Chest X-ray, PA view. Patient: 68 years old, sex F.
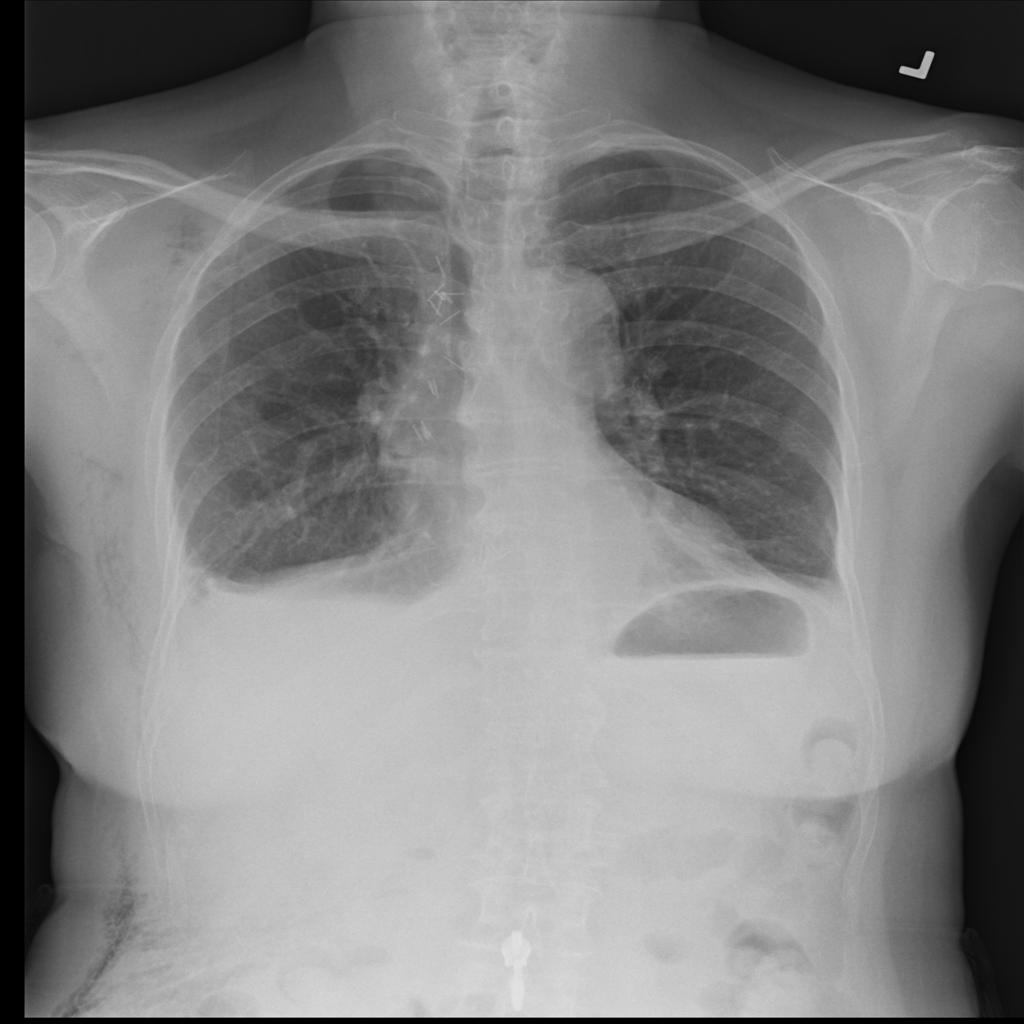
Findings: Emphysema